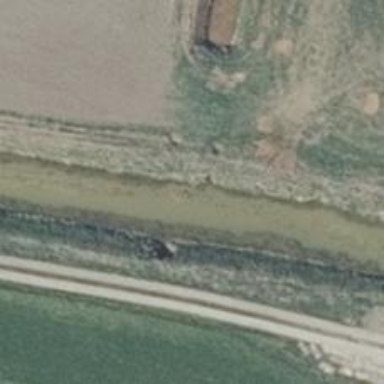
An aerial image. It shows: Culvert tunnel.